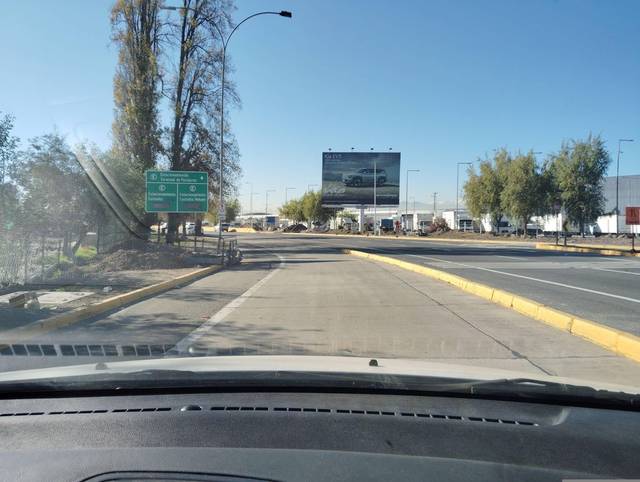
Region: Chile
Coordinates: -33.409, -70.792